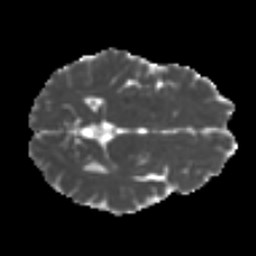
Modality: MD
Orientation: axial
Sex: female
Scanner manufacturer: ge
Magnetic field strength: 3 T
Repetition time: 7 s
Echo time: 0.08 s